Question: I am attempting to utilize the YouTube API in order to pull a list of my subscribers from the site. I had to get Credentials and create an API client. In researching this step, I was advised to choose 'Other' as the client ID option, but currently there is no option for other. You can see the options in this picture:

This question provides some context for mine:
<URL>
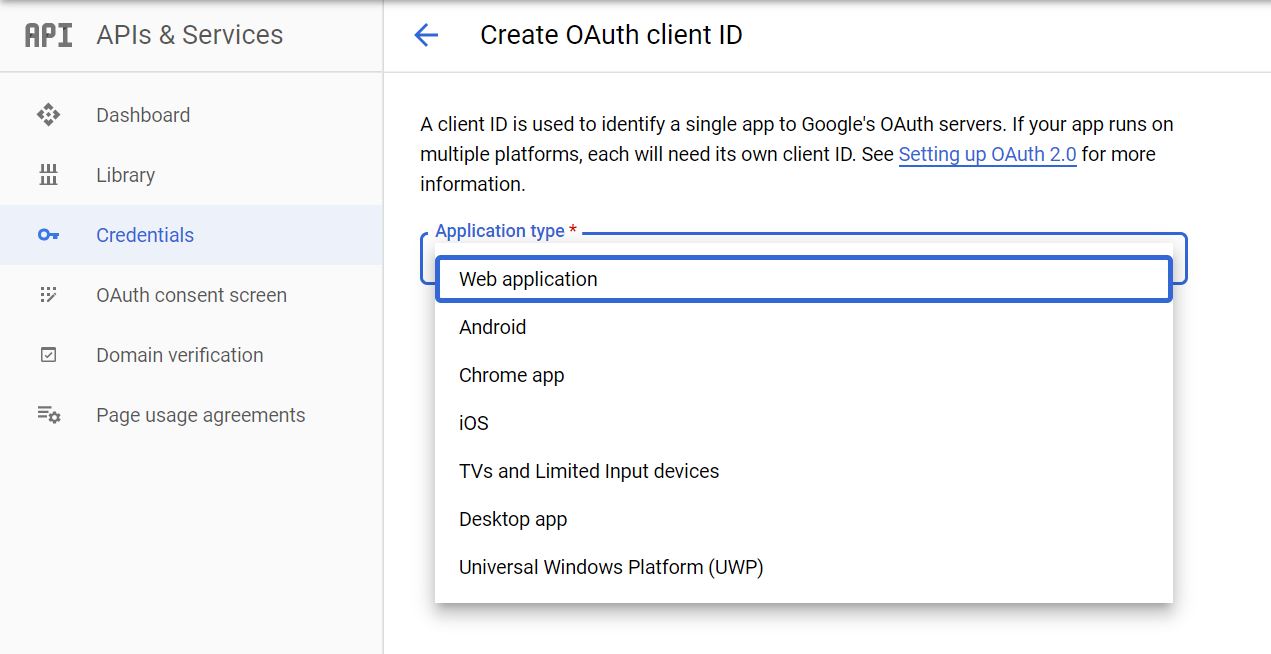
Answer: Google keeps changing the naming of it If your interested this is the progression of their naming.
- - -
either way pick desktop app for an app that will be running standalone on a machine some where and not running via a website or mobile device.